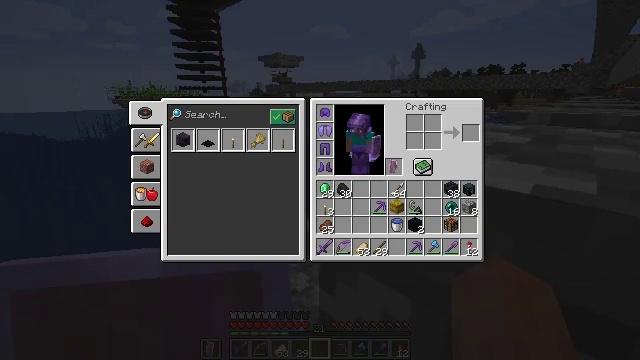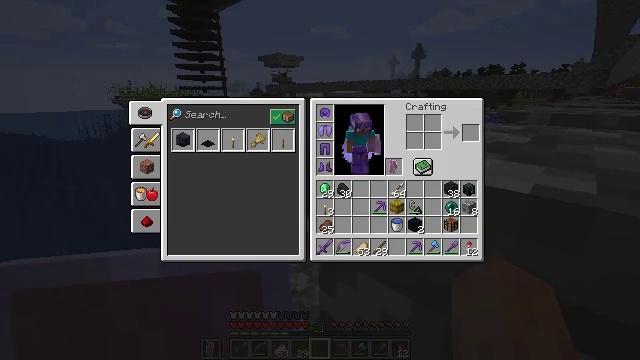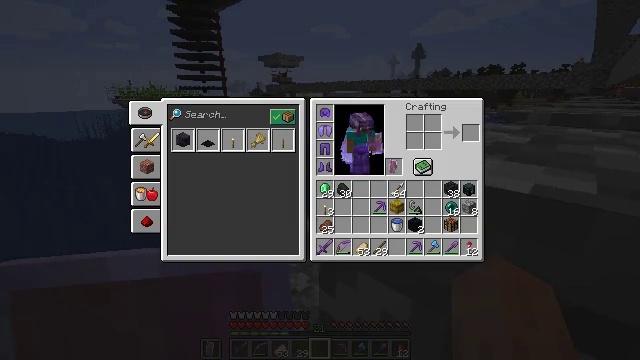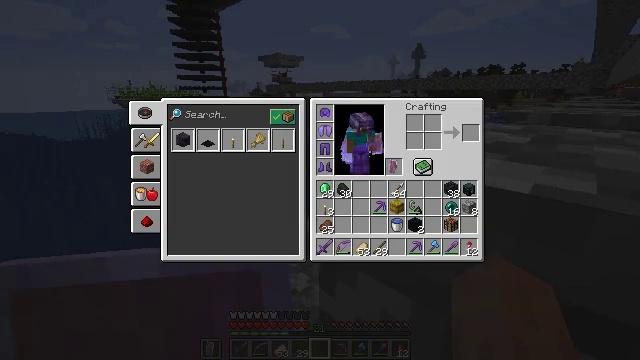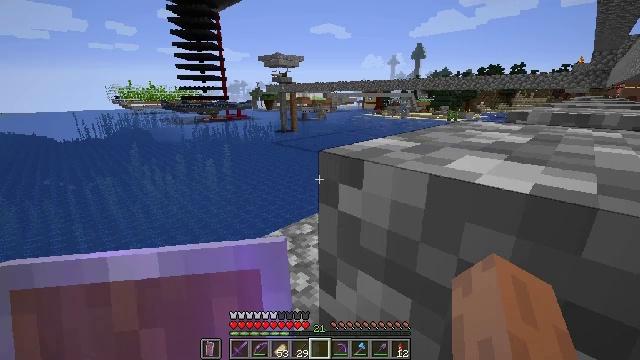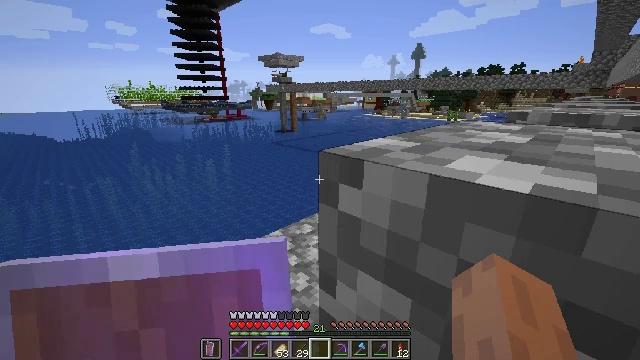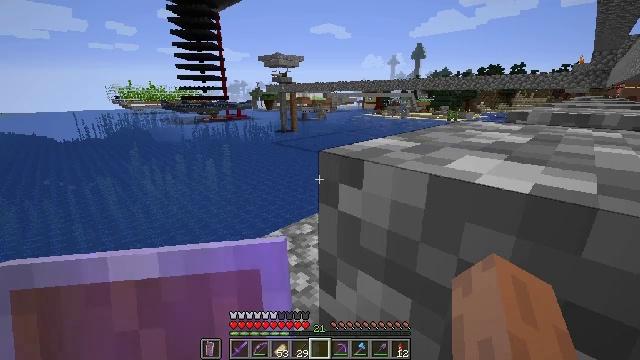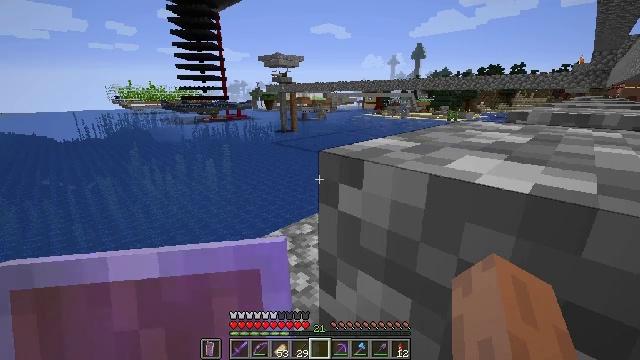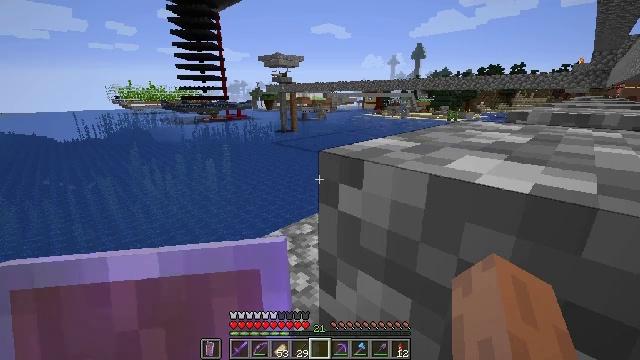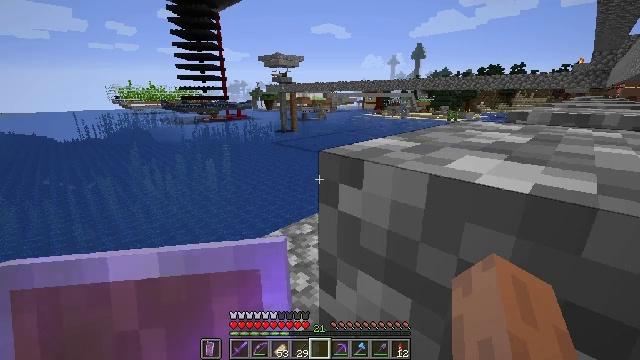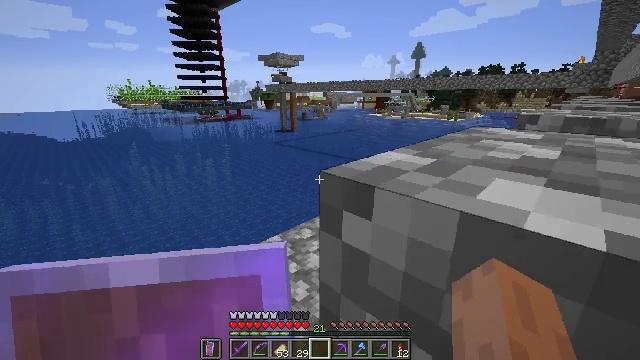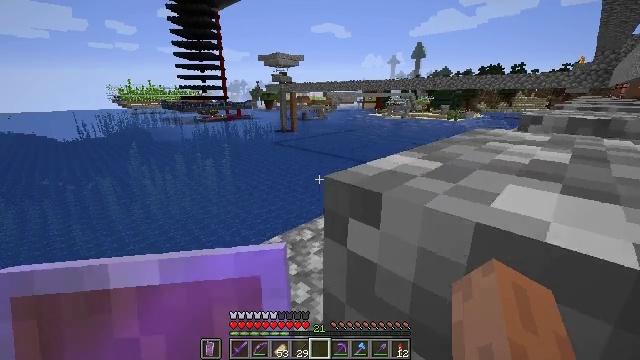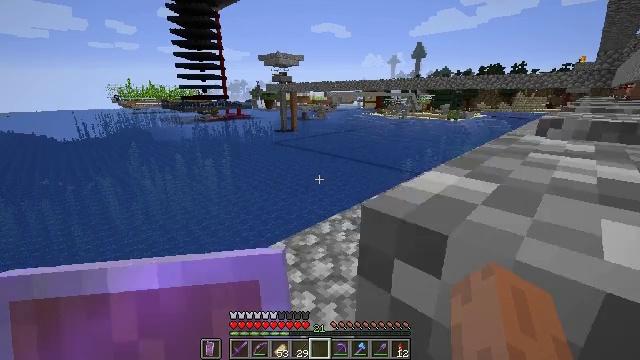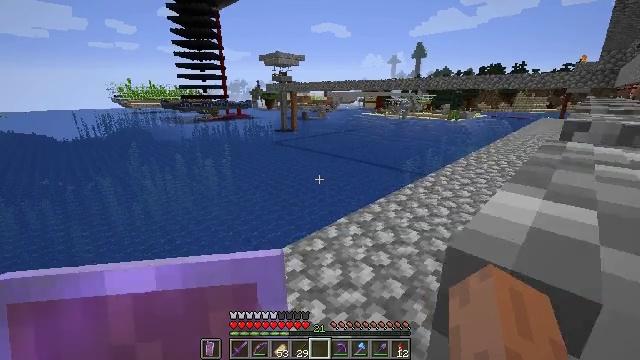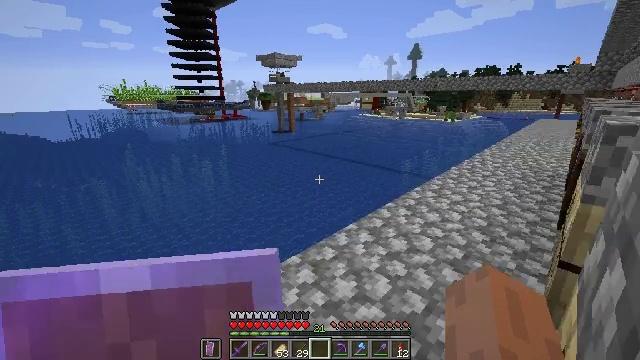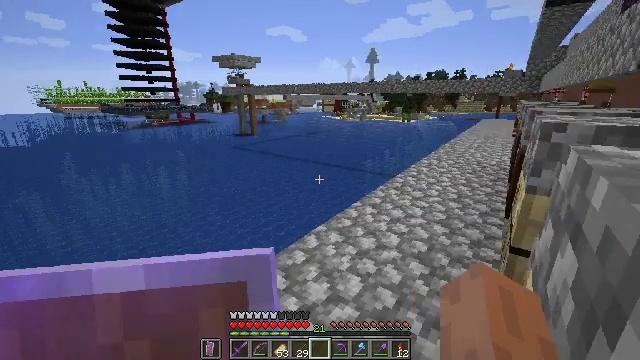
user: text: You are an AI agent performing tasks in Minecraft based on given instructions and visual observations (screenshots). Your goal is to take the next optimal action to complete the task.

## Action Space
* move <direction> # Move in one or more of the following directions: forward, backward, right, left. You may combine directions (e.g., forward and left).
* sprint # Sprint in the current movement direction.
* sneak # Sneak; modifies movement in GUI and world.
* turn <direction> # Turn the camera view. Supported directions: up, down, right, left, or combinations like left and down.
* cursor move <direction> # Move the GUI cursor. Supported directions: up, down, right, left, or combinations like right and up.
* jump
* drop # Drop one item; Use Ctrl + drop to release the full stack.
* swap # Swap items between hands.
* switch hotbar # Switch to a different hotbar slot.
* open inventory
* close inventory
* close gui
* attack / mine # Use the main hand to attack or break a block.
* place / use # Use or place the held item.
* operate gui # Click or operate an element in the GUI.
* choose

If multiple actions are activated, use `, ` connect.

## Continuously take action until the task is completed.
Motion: motion action
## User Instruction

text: Drop wheat seeds.
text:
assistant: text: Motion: turn right and up
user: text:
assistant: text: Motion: no_op
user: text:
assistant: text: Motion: no_op
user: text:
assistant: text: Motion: no_op
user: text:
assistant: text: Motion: no_op
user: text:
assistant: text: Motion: no_op
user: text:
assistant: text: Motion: no_op
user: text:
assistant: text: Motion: no_op
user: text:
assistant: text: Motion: no_op
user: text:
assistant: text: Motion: move forward
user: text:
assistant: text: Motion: move forward
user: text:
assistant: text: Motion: move forward
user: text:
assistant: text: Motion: move forward
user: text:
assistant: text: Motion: move forward
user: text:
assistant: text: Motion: move forward, turn right
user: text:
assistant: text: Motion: move forward, turn right
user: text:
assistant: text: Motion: move forward, turn right
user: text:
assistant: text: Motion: move forward, turn right and down
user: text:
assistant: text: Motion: move forward, turn right
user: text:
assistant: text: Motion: move forward
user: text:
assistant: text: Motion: move forward
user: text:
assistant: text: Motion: move forward
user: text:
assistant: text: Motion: move forward
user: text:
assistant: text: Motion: move forward
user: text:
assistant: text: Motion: move forward
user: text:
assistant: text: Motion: move forward
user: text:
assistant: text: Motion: move forward, sprint
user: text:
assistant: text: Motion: move forward, sprint
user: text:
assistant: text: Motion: move forward, sprint
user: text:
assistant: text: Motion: move forward, sprint, turn right